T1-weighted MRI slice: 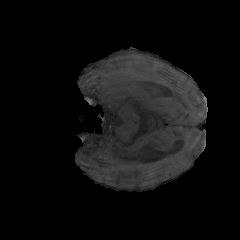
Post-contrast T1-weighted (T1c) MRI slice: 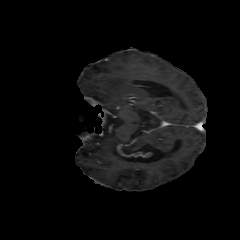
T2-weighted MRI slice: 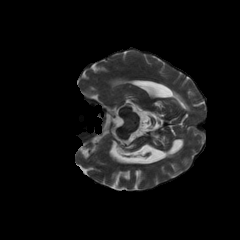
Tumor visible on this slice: yes